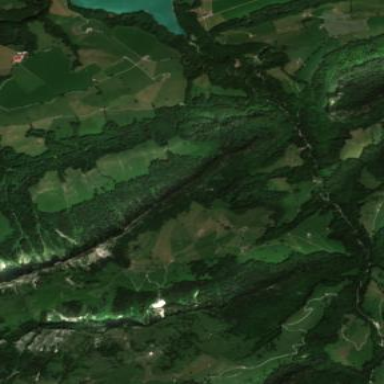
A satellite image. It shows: Forest area.